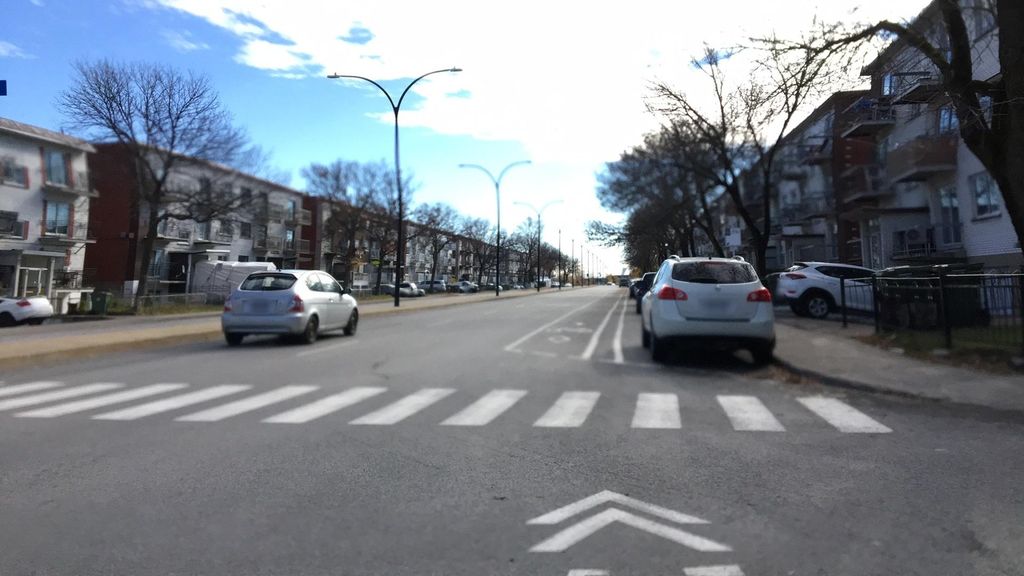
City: montreal